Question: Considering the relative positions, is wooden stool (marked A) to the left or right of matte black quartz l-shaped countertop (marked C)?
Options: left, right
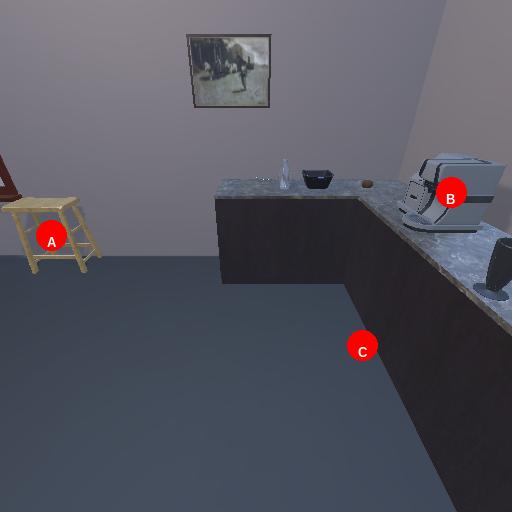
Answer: left